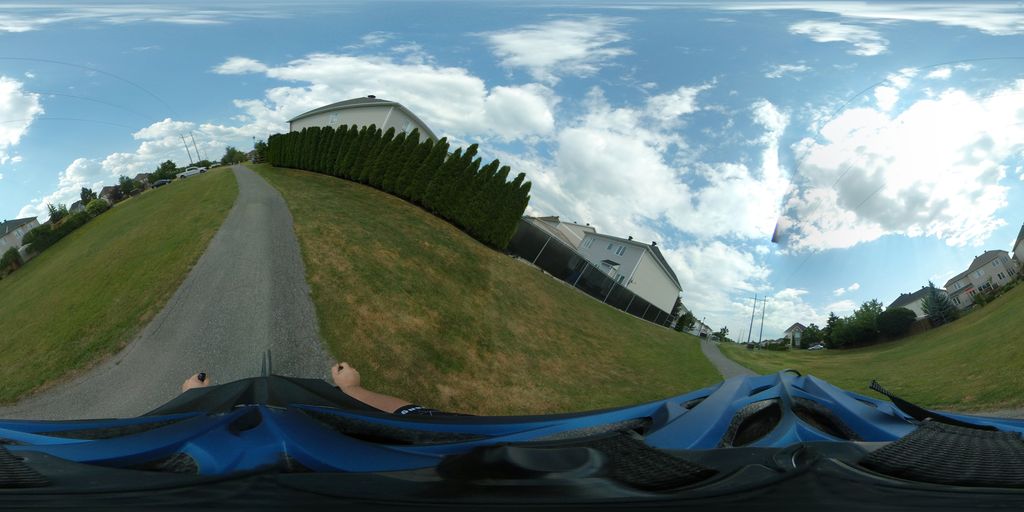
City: ottawa-gatineau